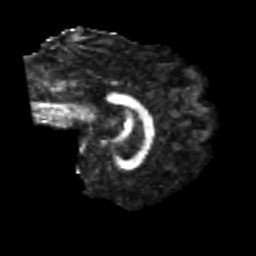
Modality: FA
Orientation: sagittal
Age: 23
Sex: male
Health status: healthy
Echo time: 0.074 s